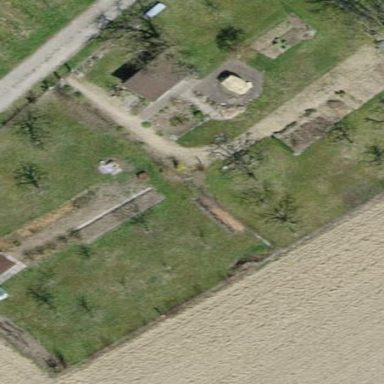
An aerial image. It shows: Farmyard area.